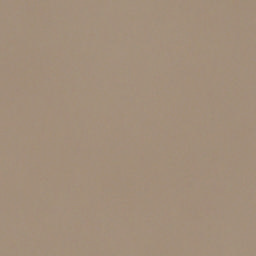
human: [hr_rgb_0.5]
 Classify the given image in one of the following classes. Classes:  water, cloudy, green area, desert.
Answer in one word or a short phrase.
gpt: cloudy